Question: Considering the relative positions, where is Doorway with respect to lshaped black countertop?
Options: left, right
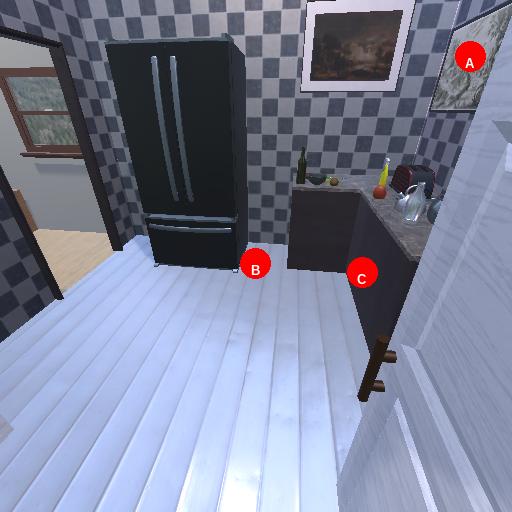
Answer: left